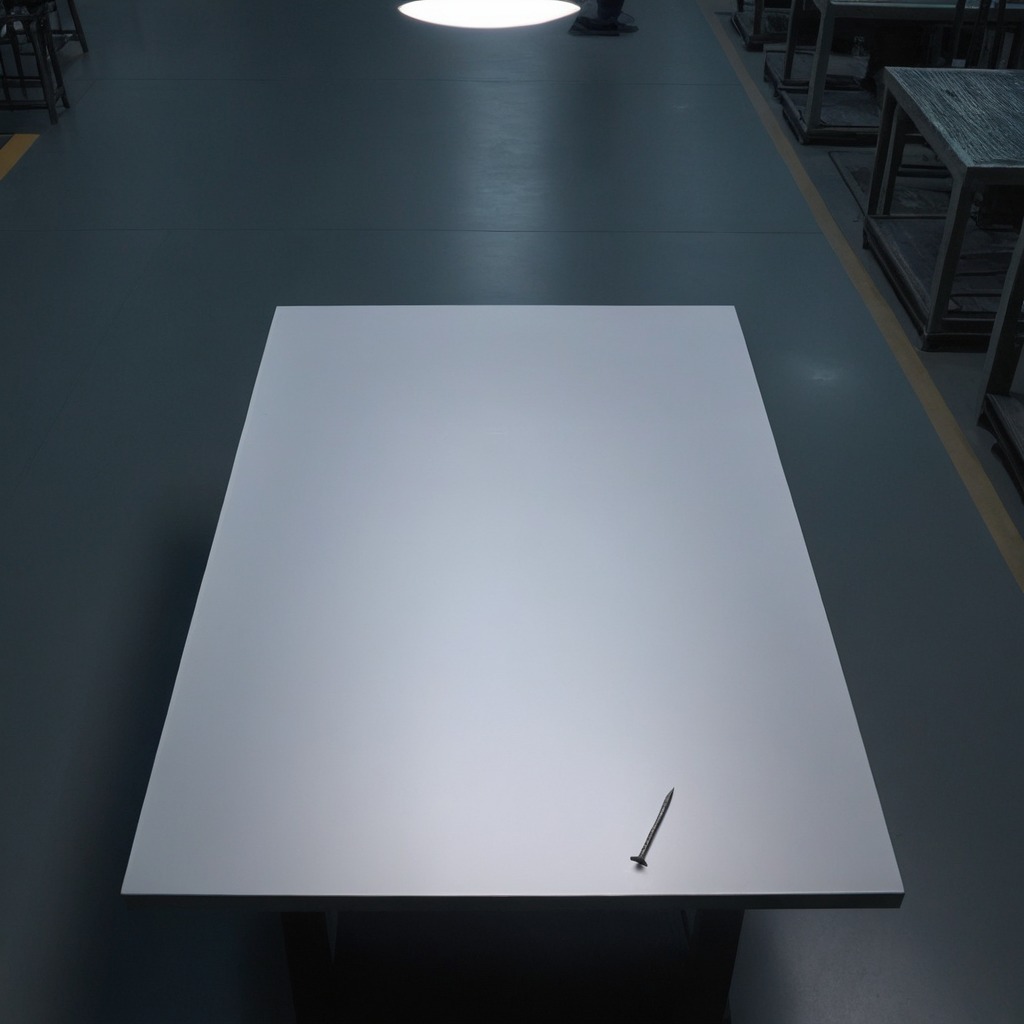
A nail is lying on a clean empty table in a basement in the evening.